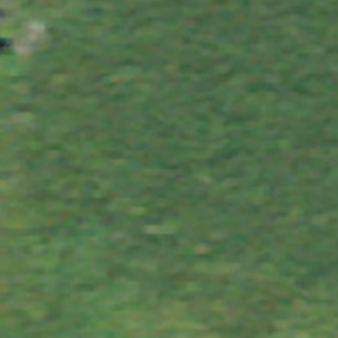
Label: other